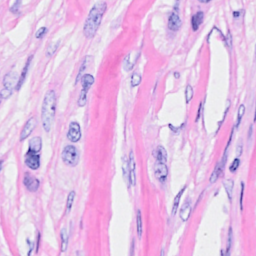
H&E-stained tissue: Breast